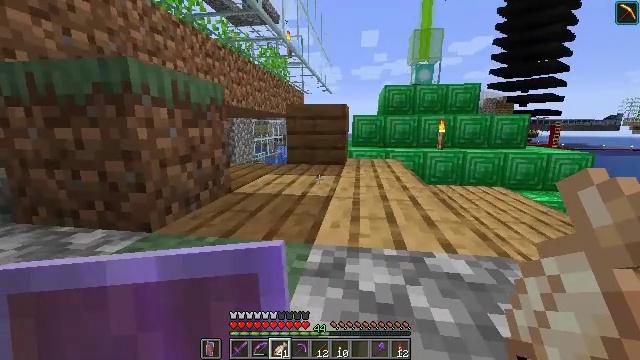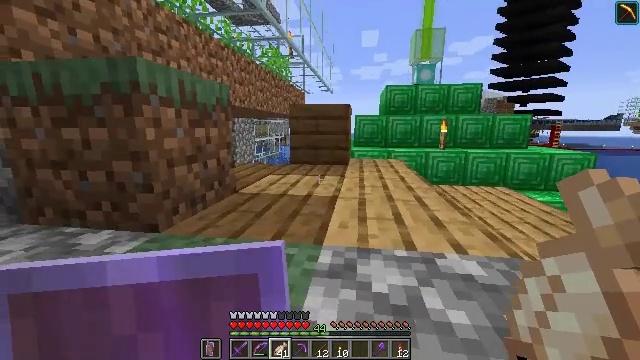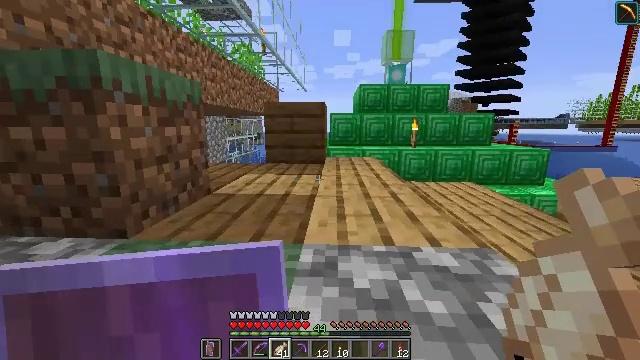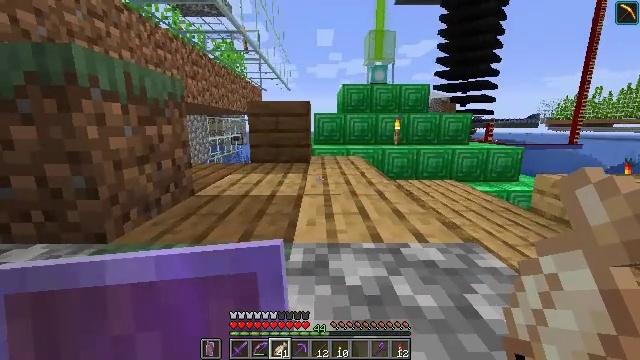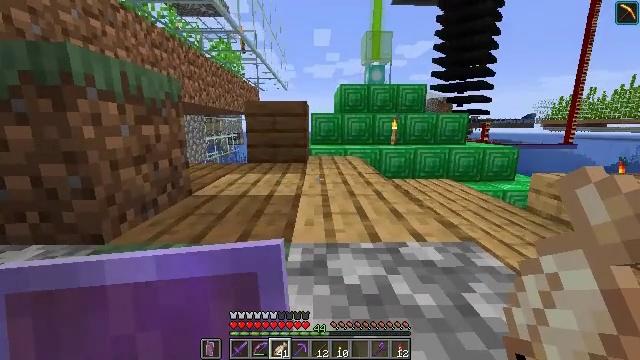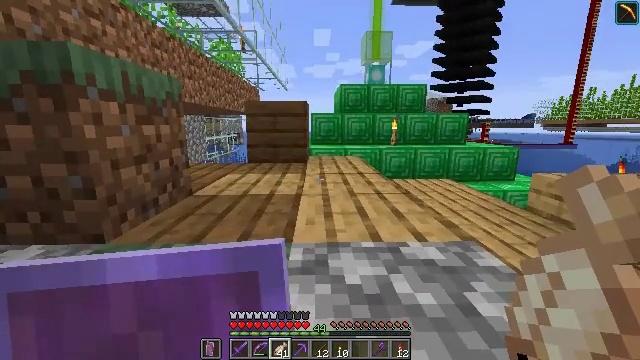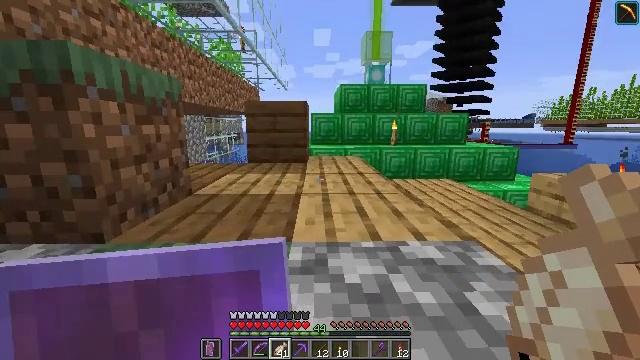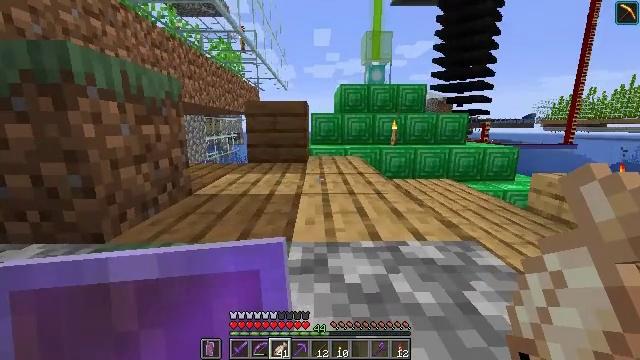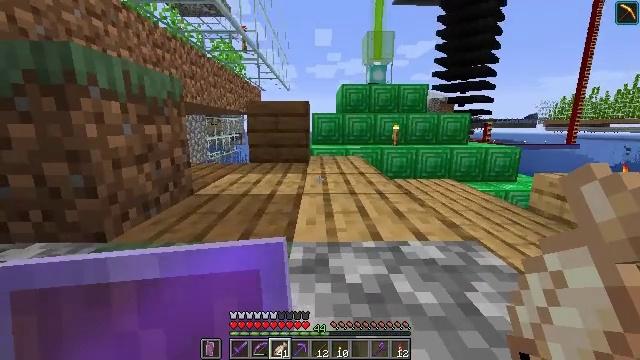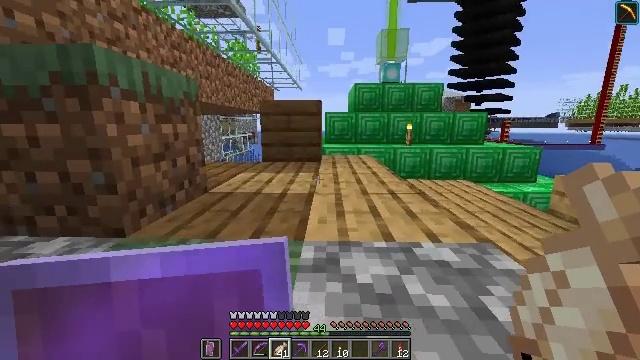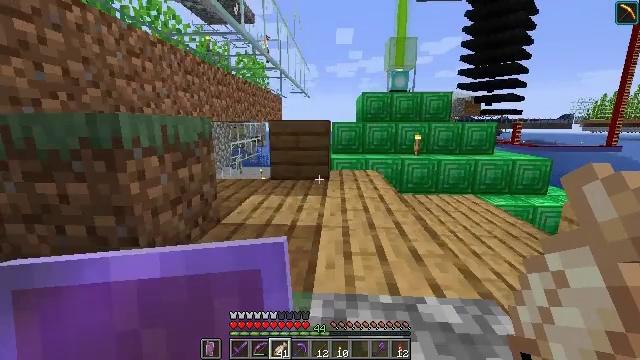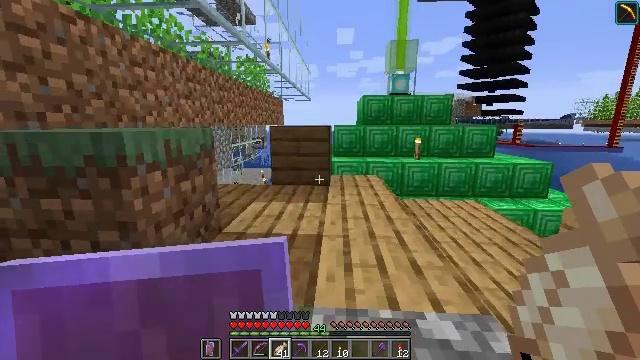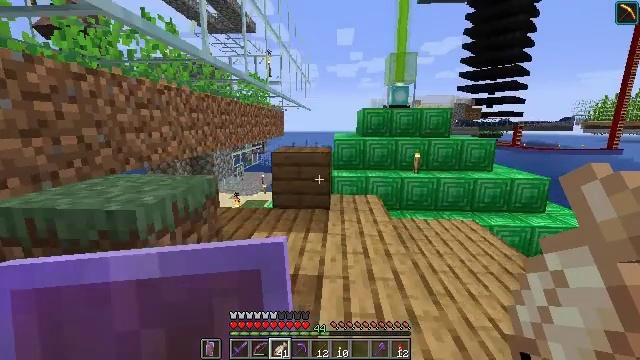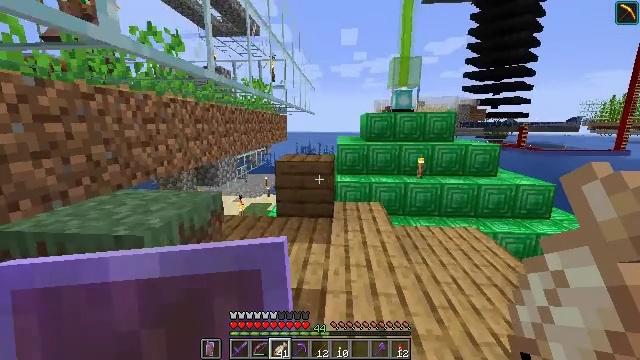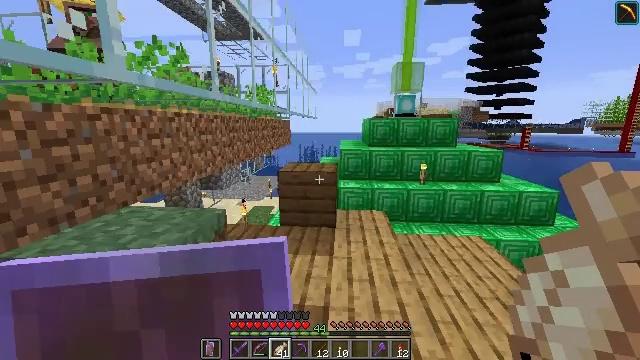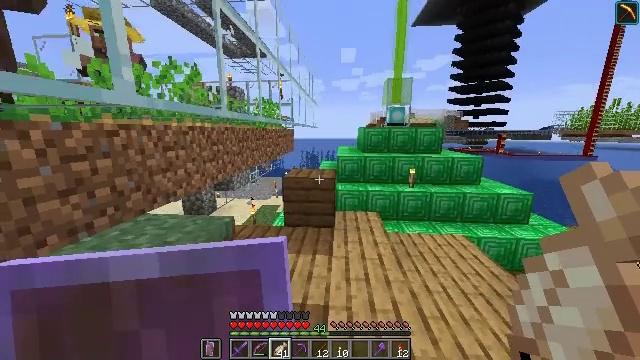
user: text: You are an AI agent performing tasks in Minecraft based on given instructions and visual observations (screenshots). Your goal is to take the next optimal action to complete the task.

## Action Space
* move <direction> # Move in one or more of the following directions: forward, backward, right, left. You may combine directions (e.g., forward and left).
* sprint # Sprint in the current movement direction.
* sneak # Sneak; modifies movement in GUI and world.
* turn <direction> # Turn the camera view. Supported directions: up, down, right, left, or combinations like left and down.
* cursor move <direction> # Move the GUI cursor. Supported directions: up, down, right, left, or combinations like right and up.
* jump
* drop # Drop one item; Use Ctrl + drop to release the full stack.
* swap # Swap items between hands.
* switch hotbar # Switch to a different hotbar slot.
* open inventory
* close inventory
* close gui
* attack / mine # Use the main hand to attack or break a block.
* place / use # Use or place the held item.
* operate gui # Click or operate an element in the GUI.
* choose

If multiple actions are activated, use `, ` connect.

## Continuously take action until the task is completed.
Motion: motion action
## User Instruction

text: Open the crafting table and make a stonecutter.
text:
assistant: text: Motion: move forward, sprint
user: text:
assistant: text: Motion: move forward, sprint, turn right
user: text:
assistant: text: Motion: move forward, sprint, turn right
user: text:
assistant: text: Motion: move forward, sprint
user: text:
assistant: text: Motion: move forward, sprint
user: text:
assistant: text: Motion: move forward, sprint
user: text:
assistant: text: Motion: move forward, sprint
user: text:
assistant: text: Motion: move forward, sprint
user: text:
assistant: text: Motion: move forward, sprint, turn left
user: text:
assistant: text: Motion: move forward, sprint, turn left, jump
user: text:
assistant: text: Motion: move forward, sprint, jump
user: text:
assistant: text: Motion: move forward, sprint, jump
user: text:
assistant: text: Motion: move forward, sprint, jump
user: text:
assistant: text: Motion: move forward, sprint
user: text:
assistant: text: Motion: move forward, sprint
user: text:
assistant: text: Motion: move forward, sprint
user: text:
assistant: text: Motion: move forward, sprint
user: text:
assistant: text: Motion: move forward, sprint
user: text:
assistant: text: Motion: move forward, sprint
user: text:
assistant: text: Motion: move forward, sprint
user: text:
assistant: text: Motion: move forward, sprint
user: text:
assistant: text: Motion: move forward, sprint
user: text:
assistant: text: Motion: move forward, sprint
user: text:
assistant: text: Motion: move forward, sprint
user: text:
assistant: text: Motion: move forward, sprint
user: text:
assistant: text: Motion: move forward, sprint
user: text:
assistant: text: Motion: move forward, sprint, jump
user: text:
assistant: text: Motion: move forward, sprint, jump
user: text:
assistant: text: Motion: move forward, sprint, jump
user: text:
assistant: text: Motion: move forward, sprint